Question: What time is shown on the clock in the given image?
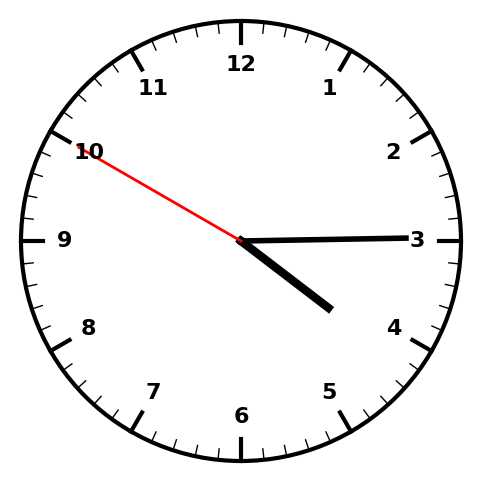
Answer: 04:14:50